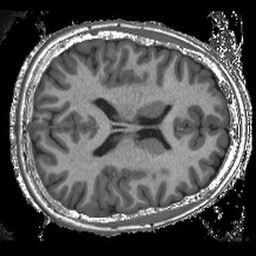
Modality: T1w
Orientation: axial
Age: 23
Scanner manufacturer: siemens
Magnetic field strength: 3 T
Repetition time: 2.4 s
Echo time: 0.00224 s